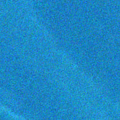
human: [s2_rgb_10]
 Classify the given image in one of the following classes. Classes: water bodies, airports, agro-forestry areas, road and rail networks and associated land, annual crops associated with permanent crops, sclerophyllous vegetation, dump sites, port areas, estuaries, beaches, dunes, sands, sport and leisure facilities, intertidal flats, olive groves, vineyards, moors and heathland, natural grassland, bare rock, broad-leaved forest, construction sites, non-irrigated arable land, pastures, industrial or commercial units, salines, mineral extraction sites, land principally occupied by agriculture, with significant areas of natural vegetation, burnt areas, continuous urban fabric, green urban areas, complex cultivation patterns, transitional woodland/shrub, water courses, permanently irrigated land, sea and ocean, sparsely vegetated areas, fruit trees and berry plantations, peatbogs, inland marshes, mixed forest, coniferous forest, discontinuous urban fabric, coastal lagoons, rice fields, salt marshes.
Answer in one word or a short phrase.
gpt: sea and ocean